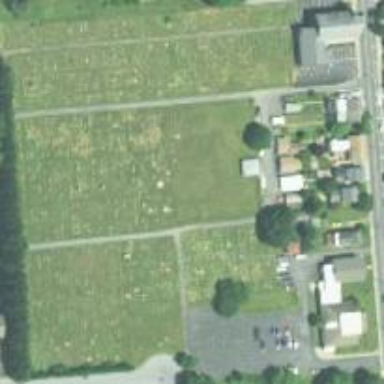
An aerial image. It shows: Cemetery.